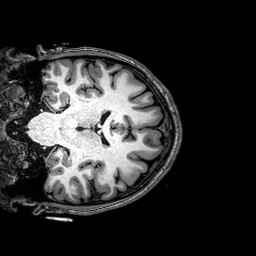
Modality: T1w
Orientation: coronal
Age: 22
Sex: female